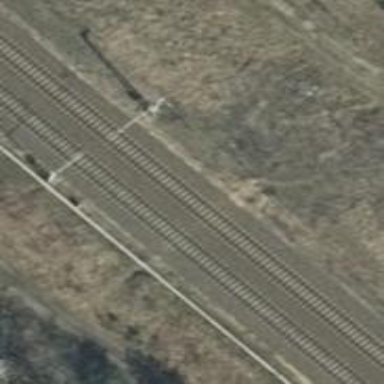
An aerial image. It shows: Railway track with contact line for electrification.